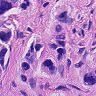
Metastatic tissue present: yes